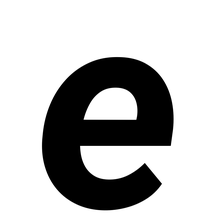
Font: Roboto-Italic_Bold_Italic